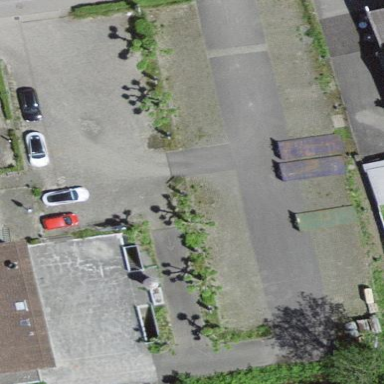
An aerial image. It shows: Parking area with surface.